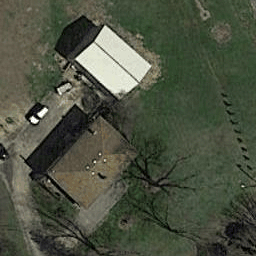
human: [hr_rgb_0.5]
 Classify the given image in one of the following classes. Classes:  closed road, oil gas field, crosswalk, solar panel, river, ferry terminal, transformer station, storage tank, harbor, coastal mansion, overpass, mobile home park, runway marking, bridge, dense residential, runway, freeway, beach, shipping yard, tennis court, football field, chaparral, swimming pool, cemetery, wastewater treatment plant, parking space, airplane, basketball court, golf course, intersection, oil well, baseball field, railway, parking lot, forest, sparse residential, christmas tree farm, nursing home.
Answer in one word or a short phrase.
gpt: sparse residential